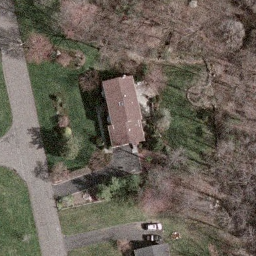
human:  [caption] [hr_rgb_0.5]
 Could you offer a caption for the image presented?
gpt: A villa with plants surrounded is in the sparse residential area .

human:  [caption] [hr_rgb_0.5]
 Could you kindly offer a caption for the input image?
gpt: This is a sparse residential area with a villa surrounded by trees and lawn .

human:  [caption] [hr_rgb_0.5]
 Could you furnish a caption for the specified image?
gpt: A villa with orange roofs is in the sparse residential area .

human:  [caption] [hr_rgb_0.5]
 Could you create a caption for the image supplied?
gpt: A villa with orange roofs is surrounded by trees and lawn in the sparse residential area .

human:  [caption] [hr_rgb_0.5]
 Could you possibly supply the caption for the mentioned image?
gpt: A villa with plants surrounded and some cars parked beside .